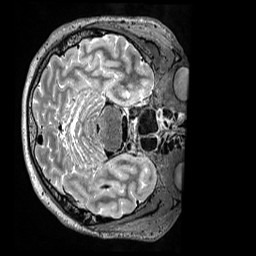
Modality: T2w
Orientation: axial
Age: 51
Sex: male
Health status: ill
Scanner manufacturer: siemens
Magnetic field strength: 3 T
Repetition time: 3.2 s
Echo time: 0.564 s